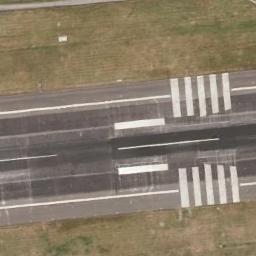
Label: runway